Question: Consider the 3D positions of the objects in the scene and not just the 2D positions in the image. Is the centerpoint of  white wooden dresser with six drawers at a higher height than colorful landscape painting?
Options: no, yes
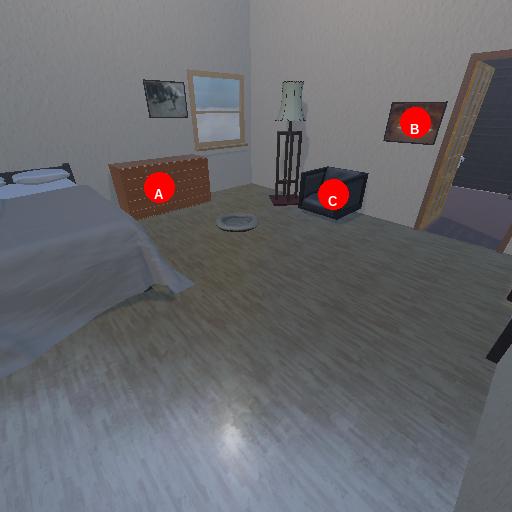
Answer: no